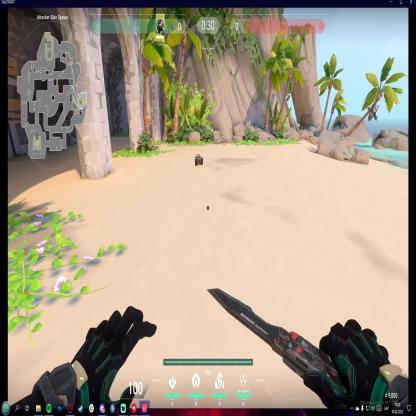
Label: dropped spike